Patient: sex M, age 68
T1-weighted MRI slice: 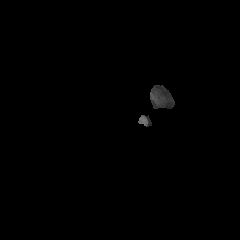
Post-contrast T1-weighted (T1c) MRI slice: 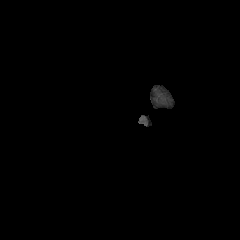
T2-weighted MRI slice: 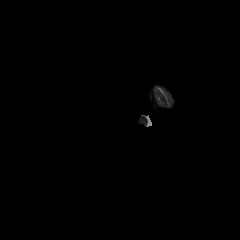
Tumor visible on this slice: no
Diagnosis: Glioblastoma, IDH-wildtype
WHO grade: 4